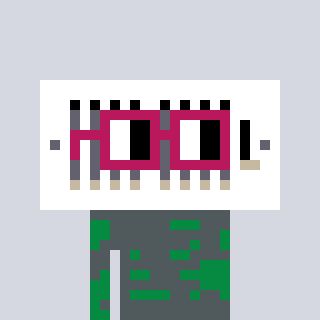
a pixel art character with square dark red glasses, a vent-shaped head and a green-colored body on a cool background